Question: I've got the following layout:
'''
<?xml version="1.0" encoding="utf-8"?>
<LinearLayout xmlns:android="http://schemas.android.com/apk/res/android"
android:layout_width="fill_parent"
android:layout_height="wrap_content"
android:orientation="vertical">
<WebView xmlns:android="http://schemas.android.com/apk/res/android"
android:id="@+id/webview"
android:layout_width="fill_parent"
android:layout_height="fill_parent"
/>
<LinearLayout xmlns:android="http://schemas.android.com/apk/res/android"
android:layout_width="fill_parent"
android:layout_height="wrap_content"
android:orientation="horizontal">
<Button android:id="@+id/back"
android:layout_width="wrap_content"
android:layout_height="fill_parent"
android:text="Back" />
<Button android:id="@+id/page_number"
android:layout_width="wrap_content"
android:layout_height="fill_parent"
android:text="1 / 100" />
<Button android:id="@+id/next"
android:layout_width="wrap_content"
android:layout_height="fill_parent"
android:text="Next" />
</LinearLayout>
</LinearLayout>
'''
Which results in the following

How do I make the buttons fit the screen and stop the WebView pushing them off?
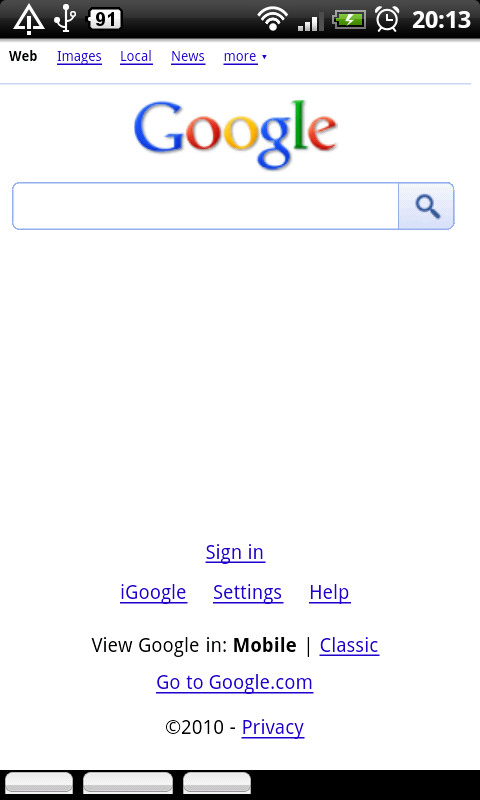
Answer: Use 'RelativeLayout'. Wrap the RelativeLayout around the buttons like this:
'''
<RelativeLayout
android:layout_width="fill_parent"
android:layout_height="wrap_content"
android:layout_alignParentBottom="true">
<Button android:id="@+id/back"
android:layout_width="wrap_content"
android:layout_height="fill_parent"
android:text="Back"
android:layout_alignParentLeft="true" />
<Button android:id="@+id/page_number"
android:layout_width="wrap_content"
android:layout_height="fill_parent"
android:text="1 / 100" />
<Button android:id="@+id/next"
android:layout_width="wrap_content"
android:layout_height="fill_parent"
android:text="Next" />
</RelativeLayout>
'''
The 'android:layout_alignParentBottom="true"' makes sure the buttons always have enough space.
Consider using a RelativeLayout around the WebView and use:
'''
android:layout_alignParentTop="true"'
'''
Edit:
'''
<?xml version="1.0" encoding="utf-8"?>
<RelativeLayout xmlns:android="http://schemas.android.com/apk/res/android"
android:layout_width="fill_parent"
android:layout_height="fill_parent"
android:orientation="vertical">
<RelativeLayout android:layout_width="fill_parent"
android:layout_height="wrap_content"
android:orientation="vertical"
android:layout_alignParentTop="true">
<WebView xmlns:android="http://schemas.android.com/apk/res/android"
android:id="@+id/webview"
android:layout_width="fill_parent"
android:layout_height="fill_parent"
/>
</RelativeLayout>
<RelativeLayout android:layout_width="fill_parent"
android:layout_height="wrap_content"
android:orientation="vertical"
android:layout_alignParentBottom="true">
<Button android:id="@+id/back"
android:layout_width="wrap_content"
android:layout_height="wrap_content"
android:text="Back"
android:layout_alignParentLeft="true" />
<Button android:id="@+id/page_number"
android:layout_width="wrap_content"
android:layout_height="wrap_content"
android:text="1 / 100"
android:layout_toRightOf="@+id/back" />
<Button android:id="@+id/next"
android:layout_width="wrap_content"
android:layout_height="wrap_content"
android:text="Next"
android:layout_toRightOf="@+id/page_number" />
</RelativeLayout>
</RelativeLayout>
'''